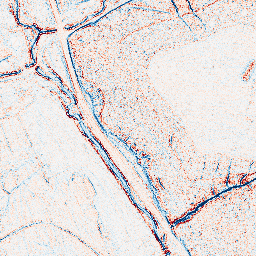
Category: edge_preserving
Decomposition family: anisotropic_diffusion
Decomposition parameters: iterations: 5
kappa: 10
gamma: 0.05
Upsampling method: sinc_hamming
Upsampling parameters: scale: 4
kernel_size: 16
Upsampling scale: 4